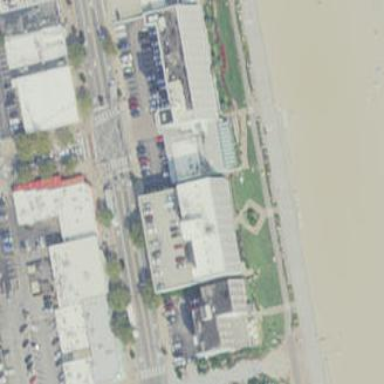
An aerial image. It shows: Commercial building that serves as hotel.